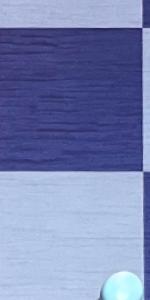
Label: Empty